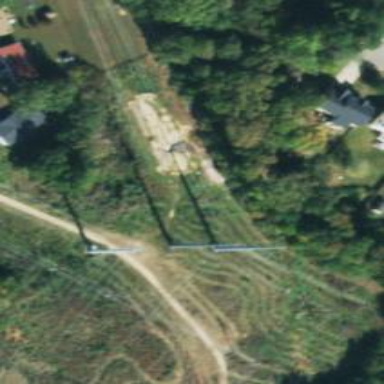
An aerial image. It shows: Power pole or tower.